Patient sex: M
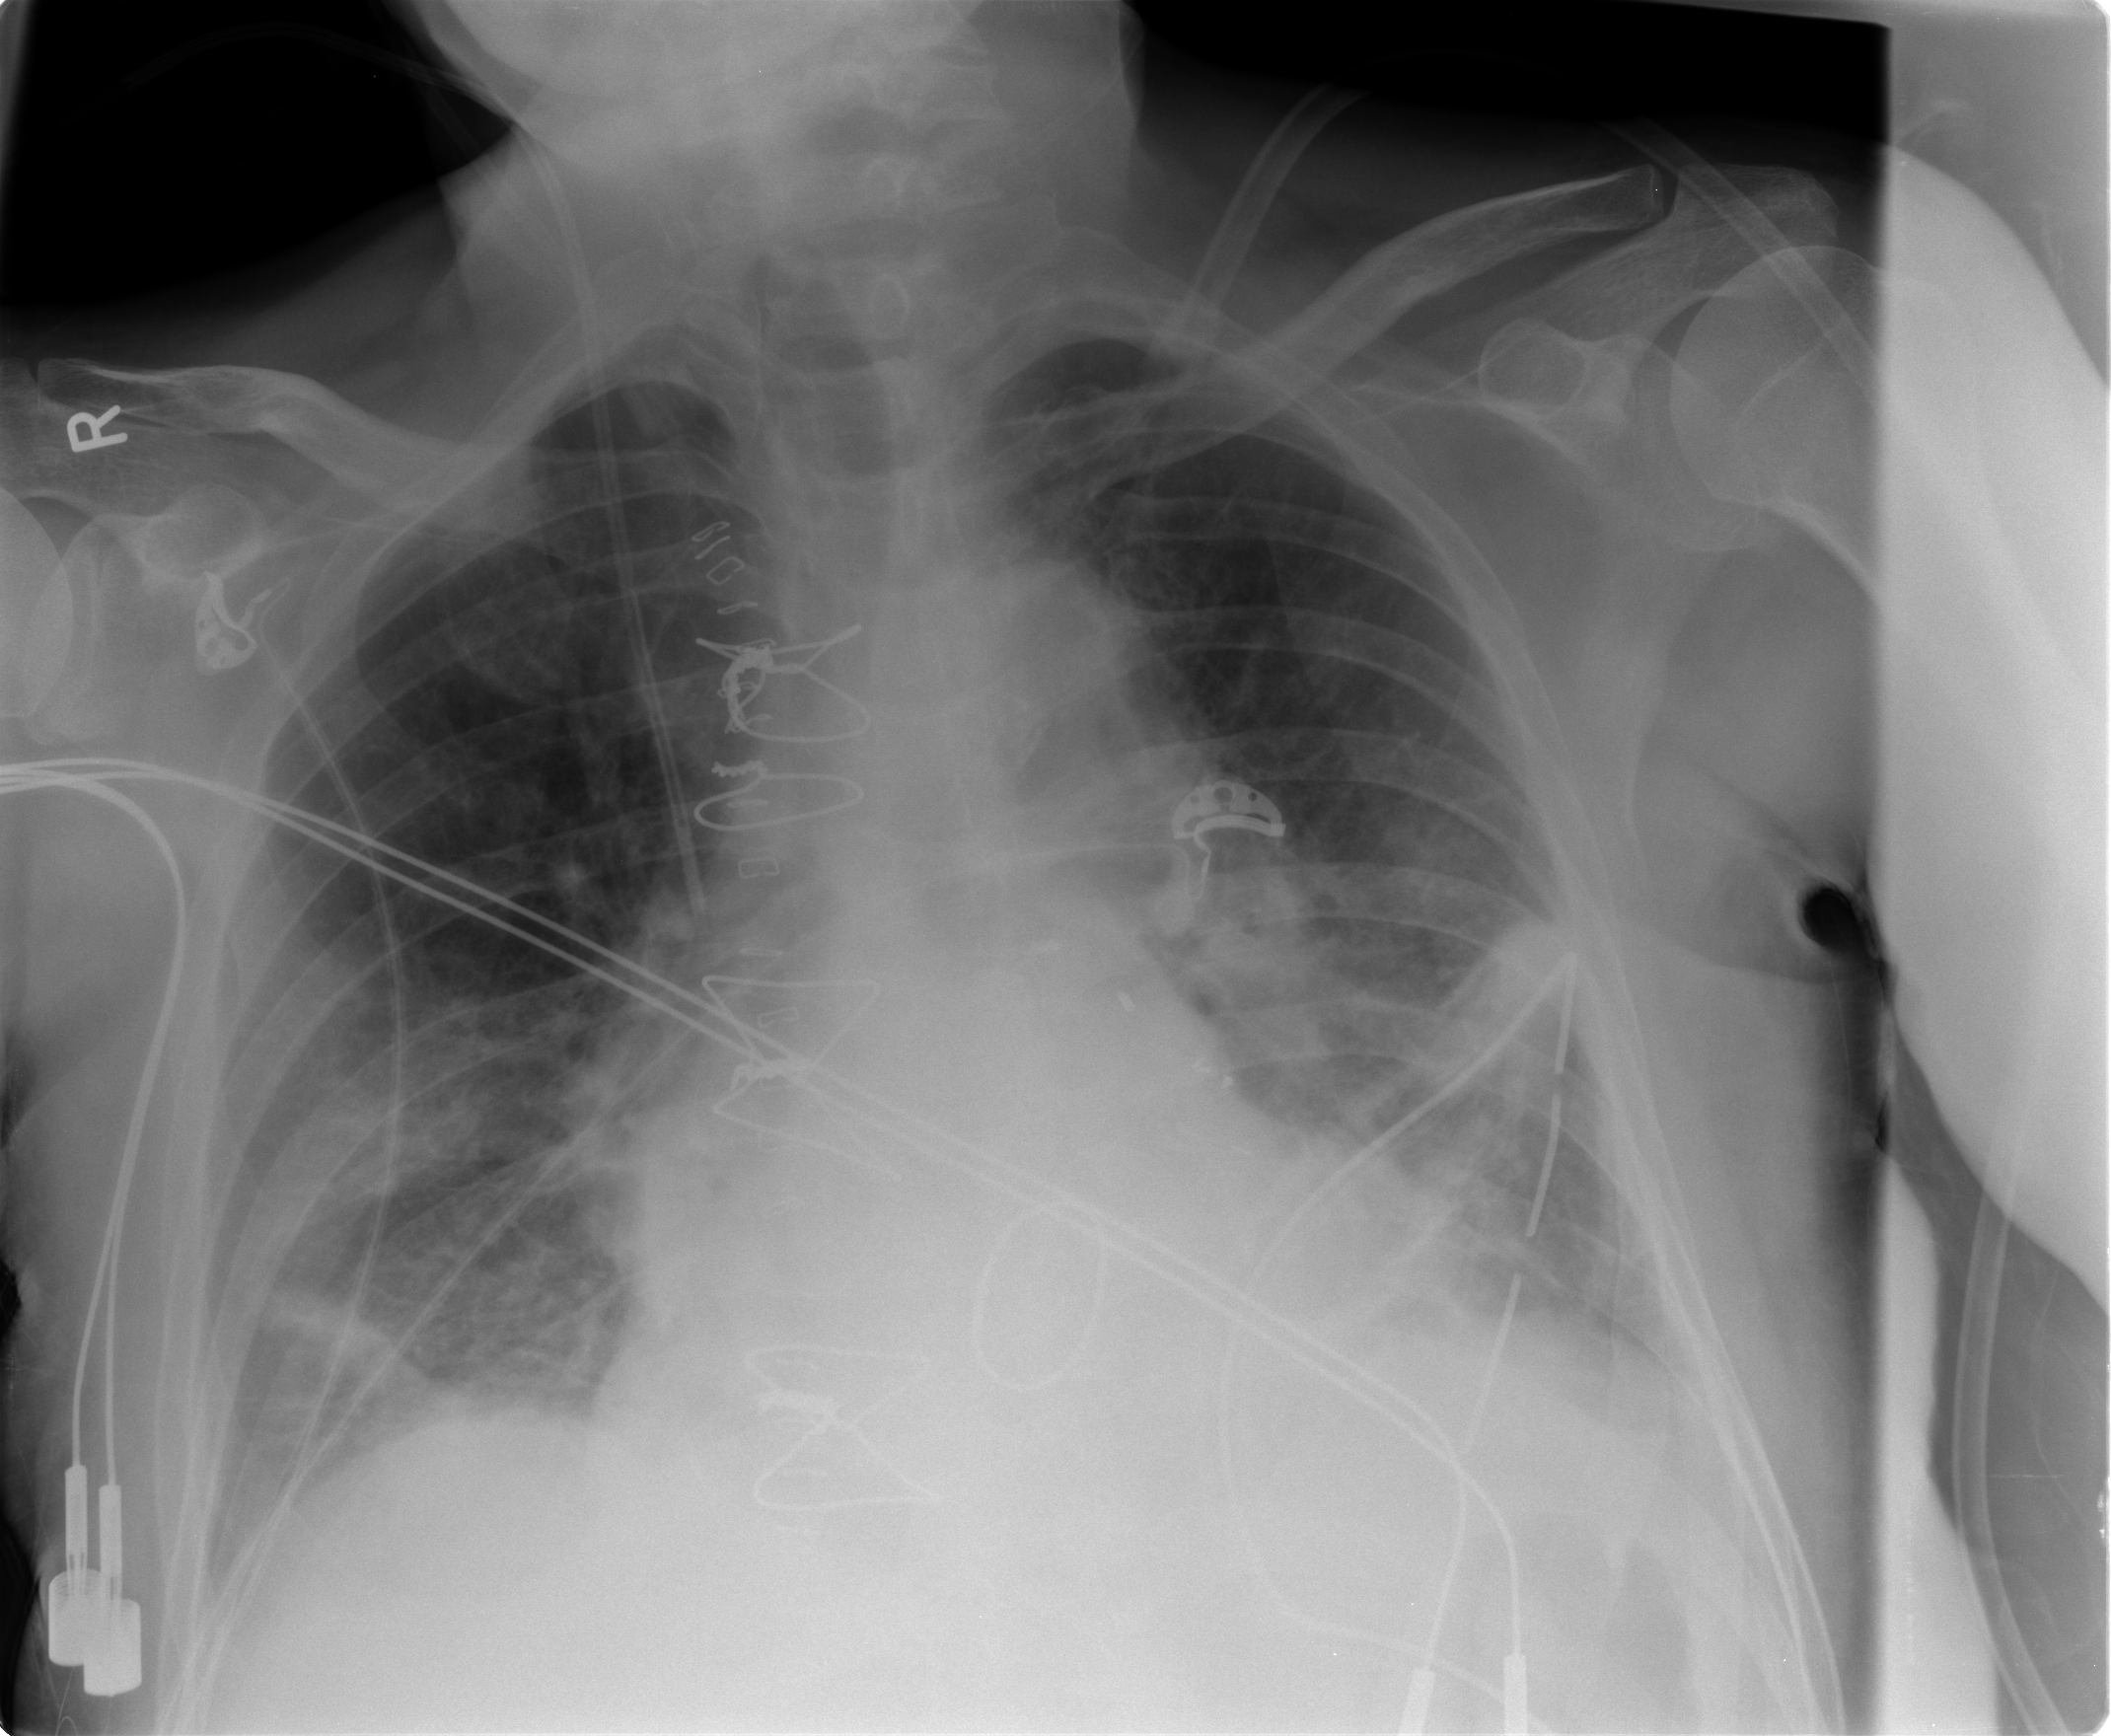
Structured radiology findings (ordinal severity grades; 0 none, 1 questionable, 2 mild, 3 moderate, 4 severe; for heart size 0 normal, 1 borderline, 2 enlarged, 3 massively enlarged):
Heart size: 2
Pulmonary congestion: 2
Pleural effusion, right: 2
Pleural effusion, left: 2
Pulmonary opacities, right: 0
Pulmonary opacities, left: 0
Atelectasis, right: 2
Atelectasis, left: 2